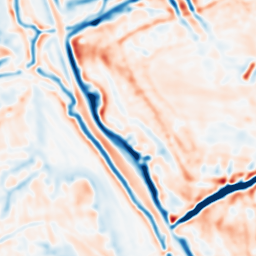
Category: multiscale
Decomposition family: dog
Decomposition parameters: sigma_low: 2
sigma_high: 5
Upsampling method: bicubic_3x
Upsampling parameters: scale: 3
Upsampling scale: 3